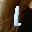
Label: 1